Question: I have the following regex, which has been tested across three different sites to match all YouTube links and also capture both video ID and also an optional playlist ID. Despite this, my Node app doesn't pick up anything but the video ID:
'''
/(?:https?:\/\/)?(?:www\.)?(?:youtu\.be\/|youtube\.com\/(?:embed\/|v\/|watch\?v=|watch\?.+&v=))((?:\w|-|_){11})(?:(?:\?|\&)index=((?:\d){1,3}))?(?:(?:\?|\&)list=((?:\w|-|_){24}))?(?:\S+)?/g
'''

<URL>
My actual code:
'''
var youtube = /(?:https?:\/\/)?(?:www\.)?(?:youtu\.be\/|youtube\.com\/(?:embed\/|v\/|watch\?v=|watch\?.+&v=))((?:\w|-|_){11})(?:(?:\?|\&)index=((?:\d){1,3}))?(?:(?:\?|\&)list=((?:\w|-|_){24}))?(?:\S+)?/g;
ansCopy = ansCopy.replace(youtube, "^~$1~^~$3~^");
'''
Using "<URL>" as a test string, this should produce the string:
'''
"^~VWKdcalZTaA~^~UUlucBMqhrYW4PWuIp8Um_cg~^"
'''
But it instead produces:
'''
"^~VWKdcalZTaA~^~~^"
'''
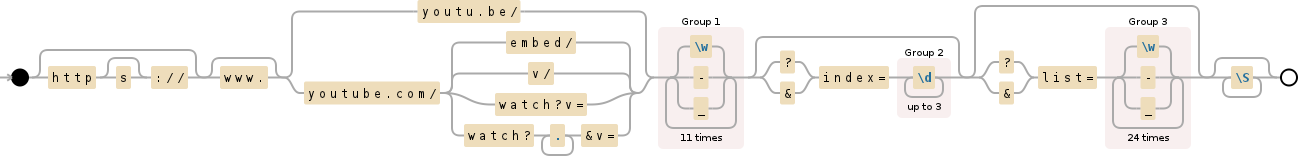
Answer: It turns out that the regex wasn't picking up the playlist ID properly due to some sanitation code which would replace the first "&" with it's HTML notation counterpart, interfering with the regex and only returning a match with the video ID. My regex now accepts both "&" and "& #38;" where necessary:
'''
(?:https?:\/\/)?(?:www\.)?(?:youtu\.be\/|youtube\.com\/(?:embed\/|v\/|watch\?v=|watch\?.+(?:&|&);v=))((?:\w|-|_){11})(?:(?:\?|&|&)index=((?:\d){1,3}))?(?:(?:\?|&|&)list=((?:\w|-|_){24}))?(?:\S+)?
'''

<URL>